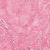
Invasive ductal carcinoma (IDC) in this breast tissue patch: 0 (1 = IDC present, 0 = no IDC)